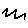
Label: zigzag